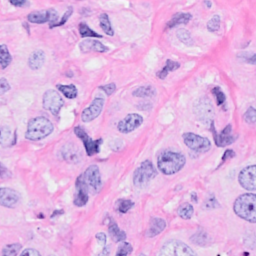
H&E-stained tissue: Breast